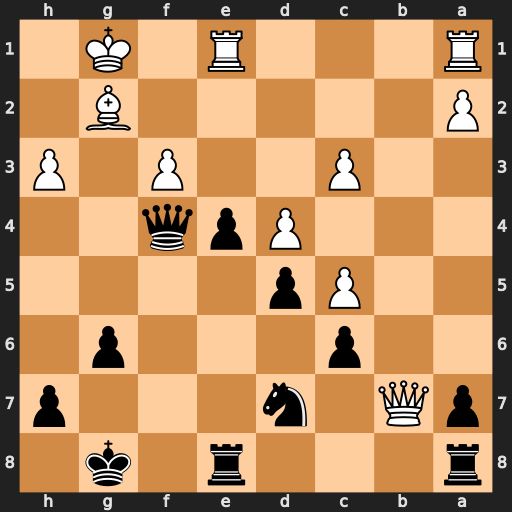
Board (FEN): r3r1k1/pQ1n3p/2p3p1/2Pp4/3Ppq2/2P2P1P/P5B1/R3R1K1
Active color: b
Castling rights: -
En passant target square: -
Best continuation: exf3 Rf1 Qe3+